Field crop: maize
Growth stage: 2
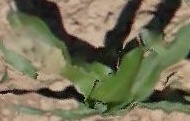
Species: maize